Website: walmart
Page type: customer-info-address
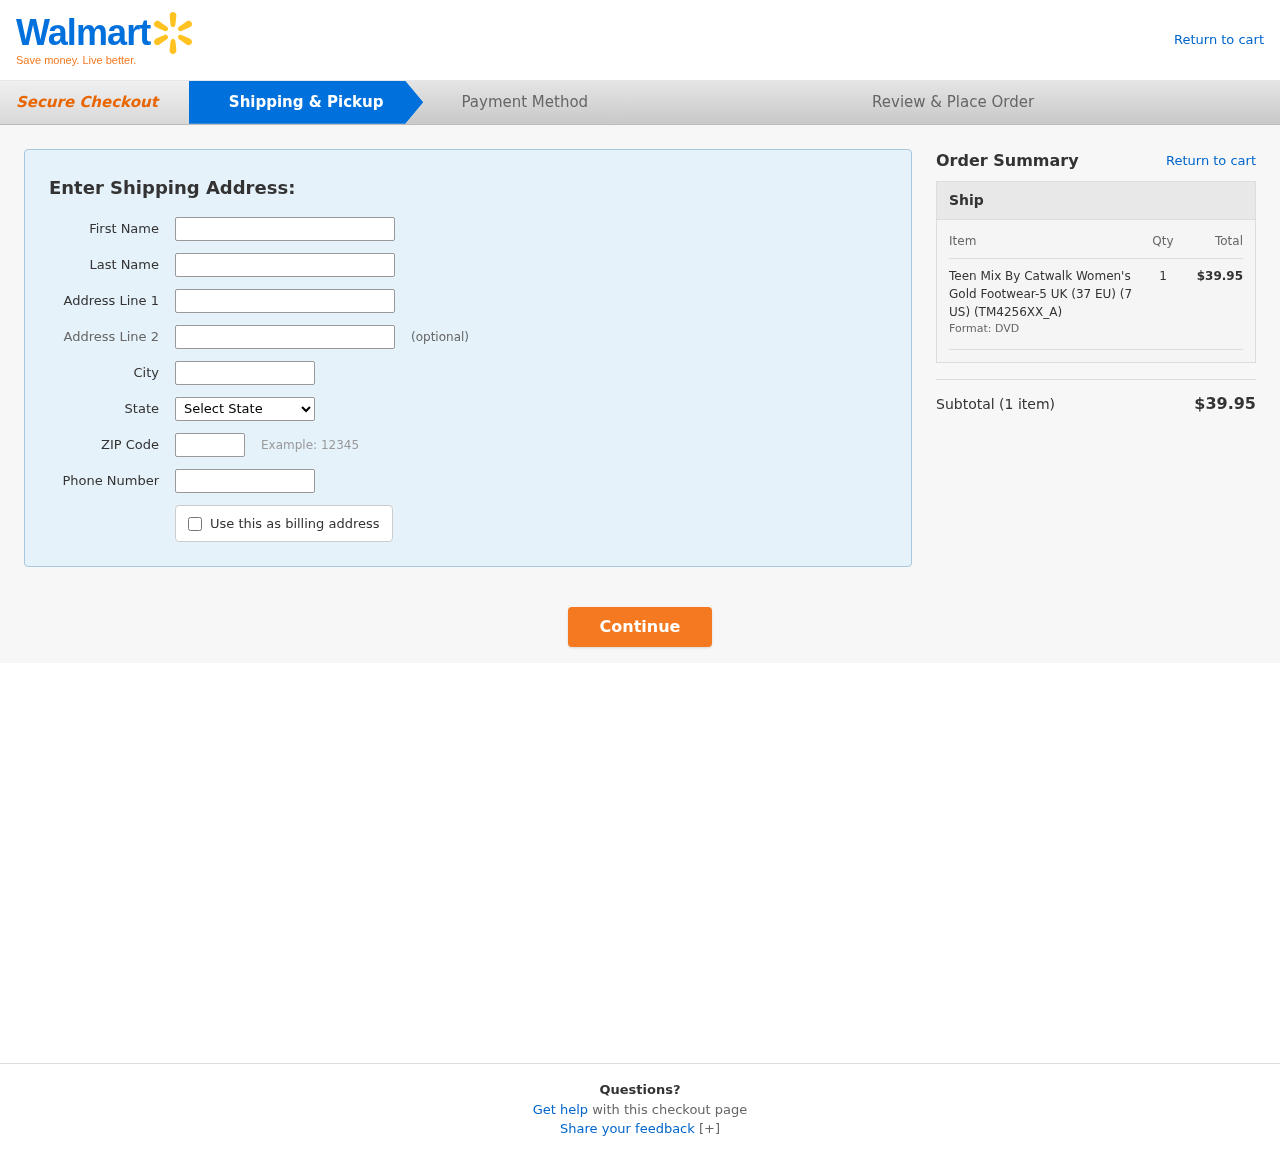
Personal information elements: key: PII_CITY
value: Jonesville
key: PII_FIRSTNAME
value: Joshua
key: PII_LASTNAME
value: Daniels
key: PII_PHONE
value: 8219491228
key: PII_POSTCODE
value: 20340
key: PII_STATE
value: South Dakota
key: PII_STREET
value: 46709 Ibarra Parkways Suite 061
Product elements: key: PRODUCT1_NAME
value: Teen Mix By Catwalk Women's Gold Footwear-5 UK (37 EU) (7 US) (TM4256XX_A)
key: PRODUCT1_QUANTITY
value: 1
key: PRODUCT1_LINE_TOTAL
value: $39.95
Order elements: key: ORDER_NUM_ITEMS
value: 1
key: ORDER_SUBTOTAL
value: $39.95